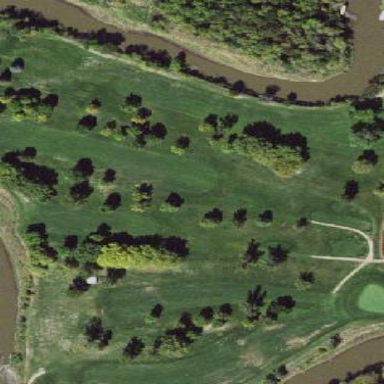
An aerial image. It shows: Picturesque scene of golf course with lateral water hazard.